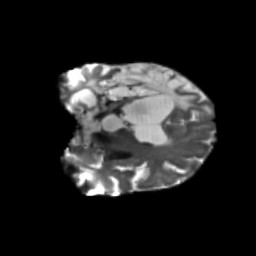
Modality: T2w
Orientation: coronal
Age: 71
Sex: female
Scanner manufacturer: siemens
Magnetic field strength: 3 T
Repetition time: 5.47 s
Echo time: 0.0854 s